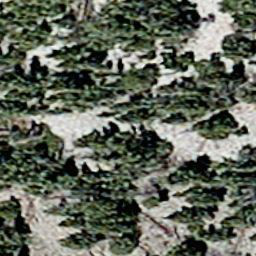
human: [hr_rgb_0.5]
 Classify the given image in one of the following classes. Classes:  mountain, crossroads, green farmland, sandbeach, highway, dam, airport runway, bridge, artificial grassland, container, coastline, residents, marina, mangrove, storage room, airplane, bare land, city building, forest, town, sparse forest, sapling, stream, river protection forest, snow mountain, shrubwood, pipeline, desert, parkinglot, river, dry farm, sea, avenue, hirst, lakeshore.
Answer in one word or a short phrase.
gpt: sparse forest